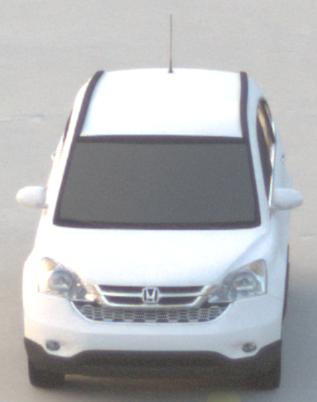
Make: Honda
Model: CR-V
Detailed model: CR-V (III) (04/10 - 10/12)
Model produced from: 2010
Model produced until: 2012
Doors: 5
Color: white
Road condition: dry road
Daytime: sunrise or sunset
Contrast: low contrast